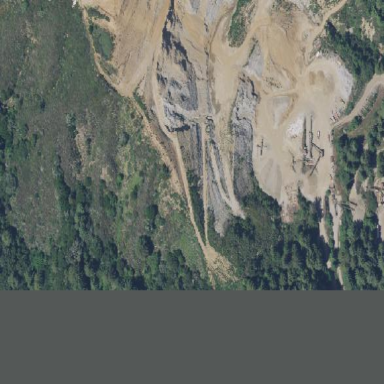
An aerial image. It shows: Quarry area.